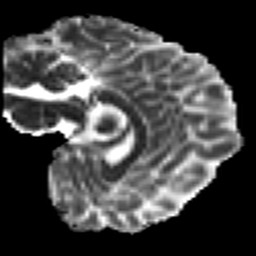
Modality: MD
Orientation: sagittal
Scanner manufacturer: siemens
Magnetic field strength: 3 T
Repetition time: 7.8 s
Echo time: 0.09 s